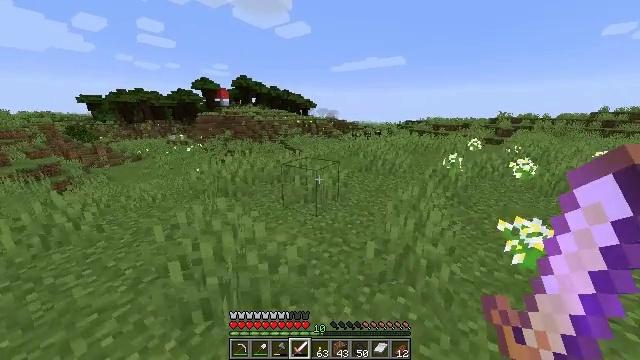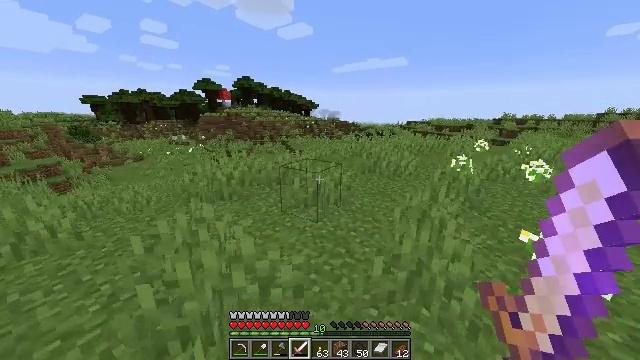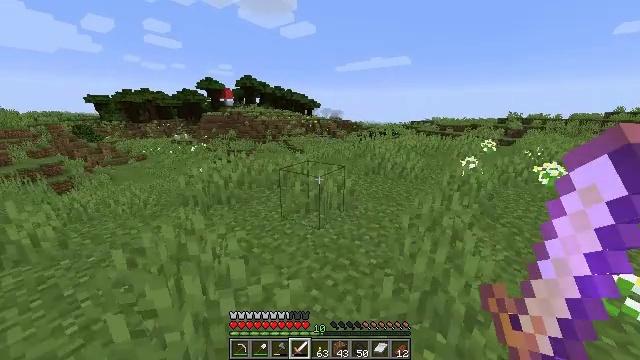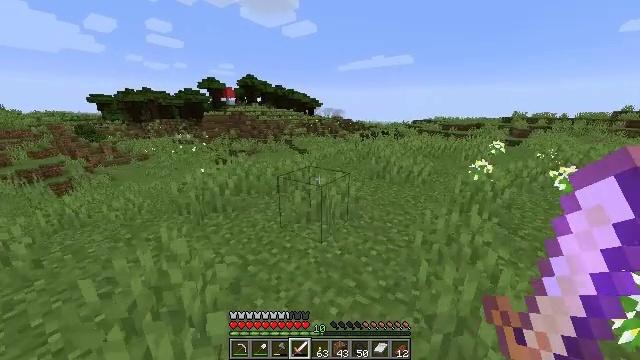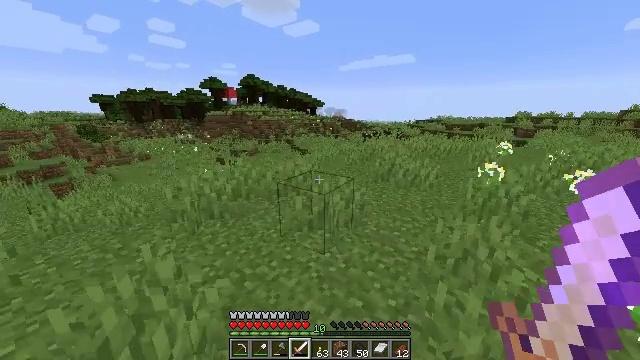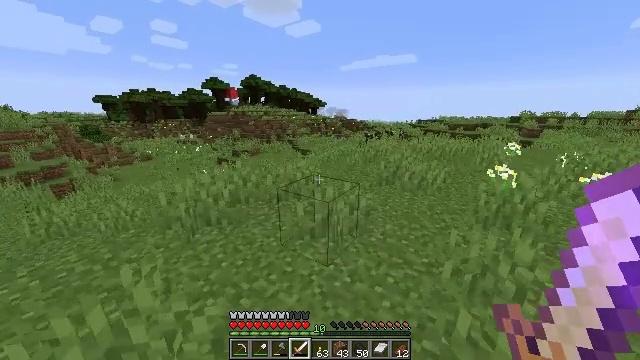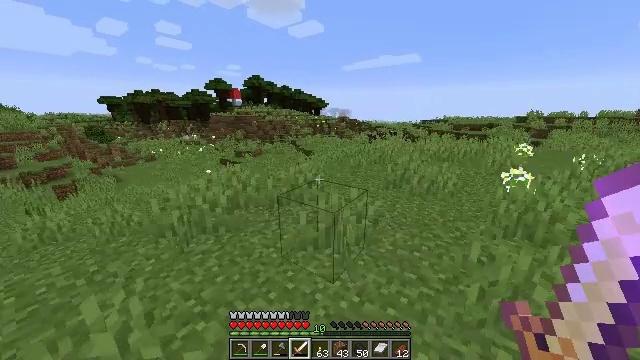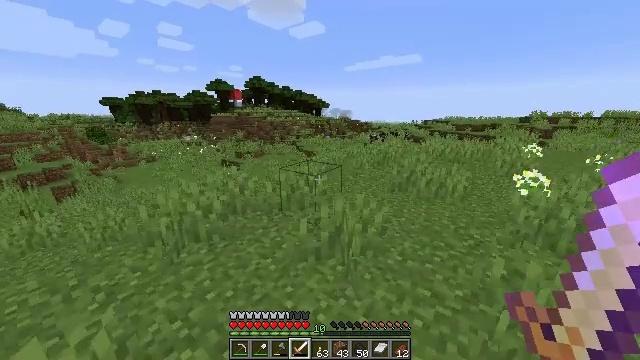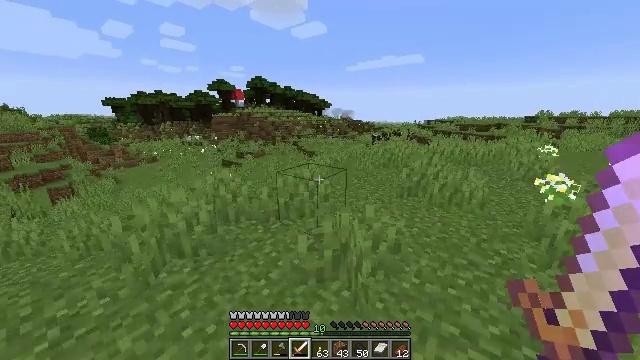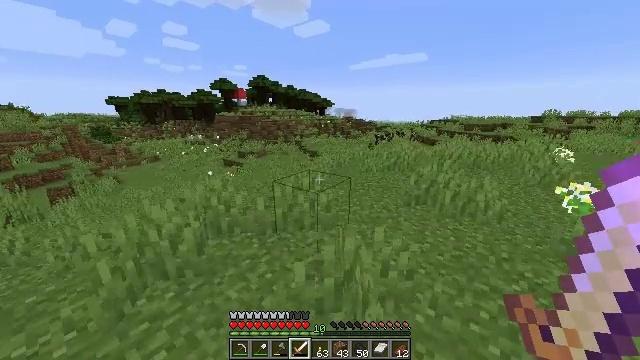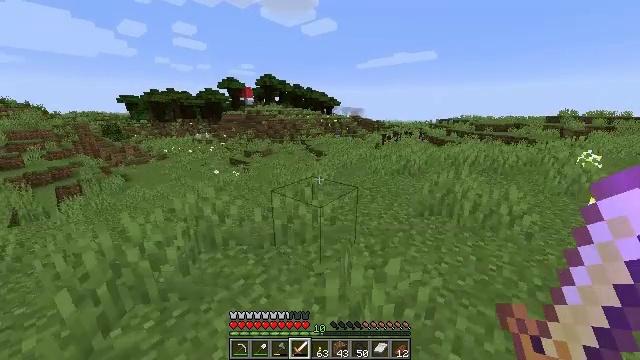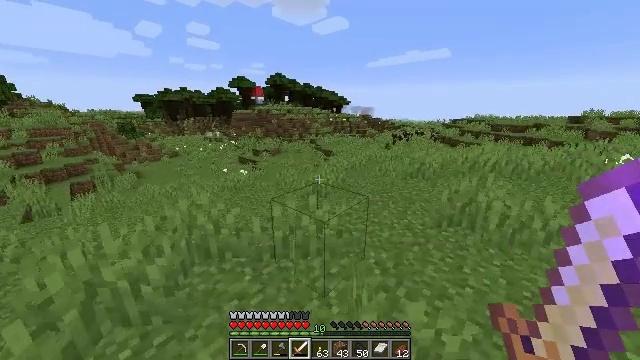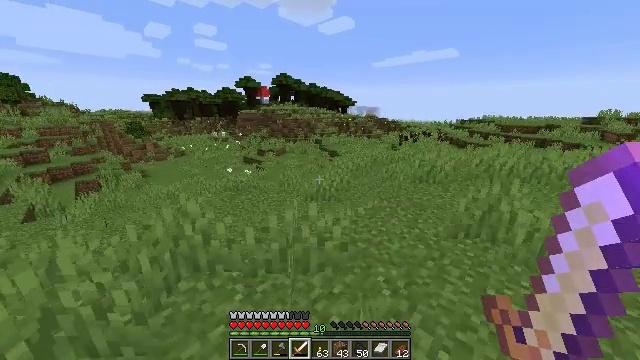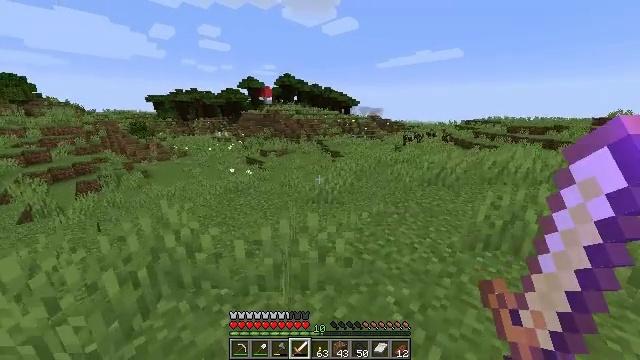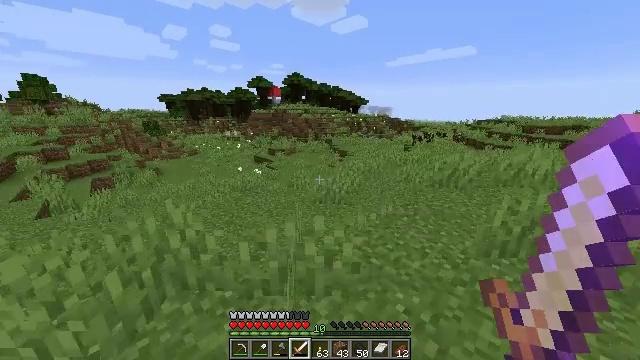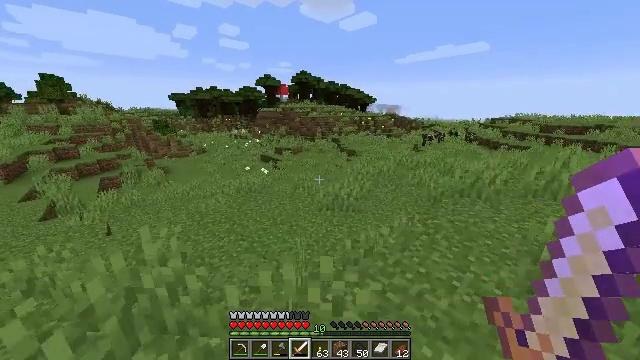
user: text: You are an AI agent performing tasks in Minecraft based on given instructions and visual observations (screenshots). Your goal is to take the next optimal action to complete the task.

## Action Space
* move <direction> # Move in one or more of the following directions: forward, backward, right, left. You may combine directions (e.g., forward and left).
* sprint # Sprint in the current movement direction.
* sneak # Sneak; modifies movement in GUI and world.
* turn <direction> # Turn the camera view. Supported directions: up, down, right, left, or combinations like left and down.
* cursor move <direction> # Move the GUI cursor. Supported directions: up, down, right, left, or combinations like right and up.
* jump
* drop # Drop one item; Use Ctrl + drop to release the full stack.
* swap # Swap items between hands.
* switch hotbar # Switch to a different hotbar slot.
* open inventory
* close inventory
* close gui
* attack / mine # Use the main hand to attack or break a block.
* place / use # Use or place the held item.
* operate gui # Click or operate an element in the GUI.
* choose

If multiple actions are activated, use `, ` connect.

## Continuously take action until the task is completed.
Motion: motion action
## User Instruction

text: Gather grass on the ground.
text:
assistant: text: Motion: move forward, sprint
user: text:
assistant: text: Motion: move forward, sprint
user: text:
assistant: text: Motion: move forward, sprint
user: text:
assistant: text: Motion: move forward, sprint
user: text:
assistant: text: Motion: move forward, sprint
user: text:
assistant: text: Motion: move forward, sprint
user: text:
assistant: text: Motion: move forward, sprint
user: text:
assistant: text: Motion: move forward, sprint
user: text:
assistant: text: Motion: move forward, sprint
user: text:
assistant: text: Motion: move forward, sprint, turn left
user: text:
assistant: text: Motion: move forward, sprint, turn left
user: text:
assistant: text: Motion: move forward, sprint, turn left
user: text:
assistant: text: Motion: move forward, sprint
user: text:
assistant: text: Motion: move forward, sprint, turn left
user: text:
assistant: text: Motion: move forward, sprint, turn left
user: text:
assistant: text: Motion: move forward, sprint, turn left
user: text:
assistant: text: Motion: move forward, sprint, turn left
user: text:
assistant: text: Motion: move forward, sprint, turn left
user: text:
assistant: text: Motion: move forward, sprint, turn left
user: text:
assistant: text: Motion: move forward, sprint, turn left
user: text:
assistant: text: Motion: move forward, sprint, turn left
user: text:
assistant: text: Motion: move forward, sprint, turn left
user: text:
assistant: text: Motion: move forward, sprint, turn left
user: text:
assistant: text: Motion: move forward, sprint, turn left
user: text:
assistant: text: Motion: move forward, sprint, turn left
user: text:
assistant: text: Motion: move forward, sprint
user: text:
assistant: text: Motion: move forward, sprint
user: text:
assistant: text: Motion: move forward, sprint
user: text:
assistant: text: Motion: move forward, sprint
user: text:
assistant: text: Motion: move forward, sprint